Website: macys
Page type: account-selection
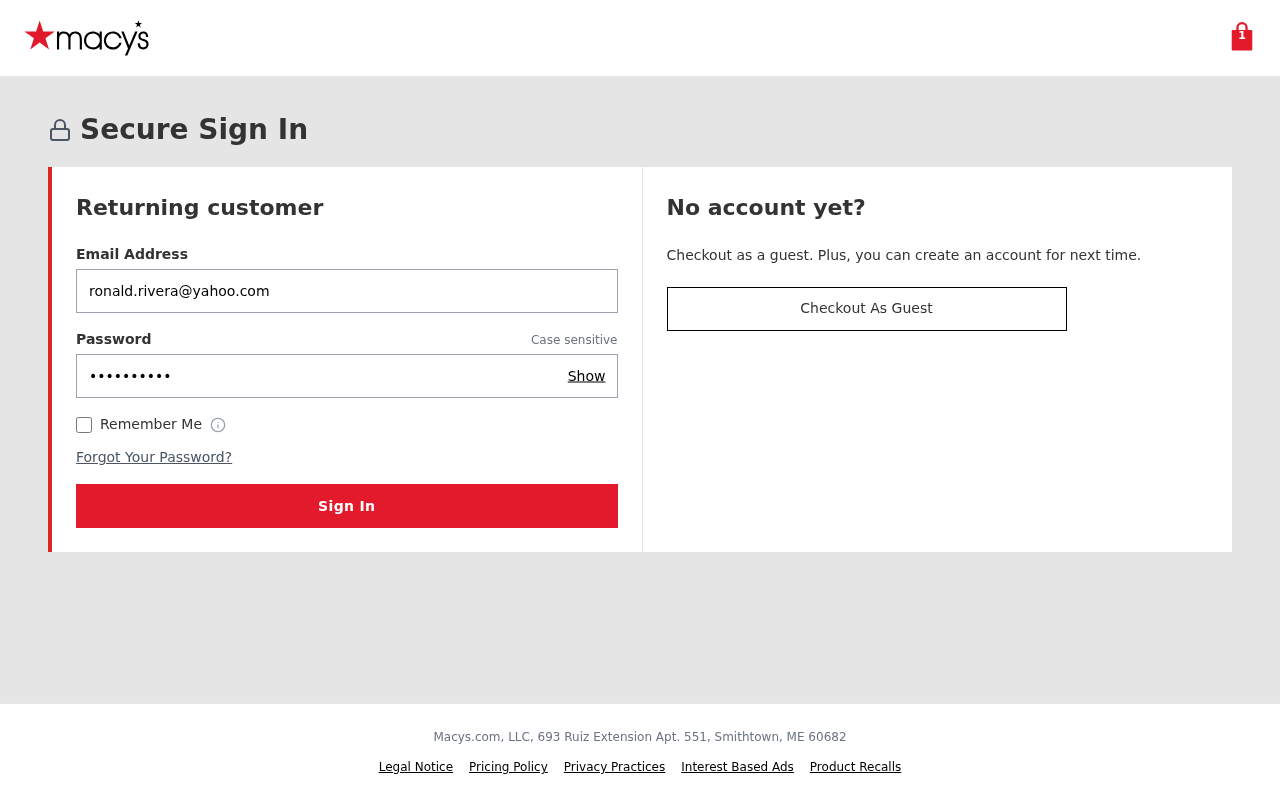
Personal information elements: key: PII_EMAIL
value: ronald.rivera@yahoo.com
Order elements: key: ORDER_NUM_ITEMS
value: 1